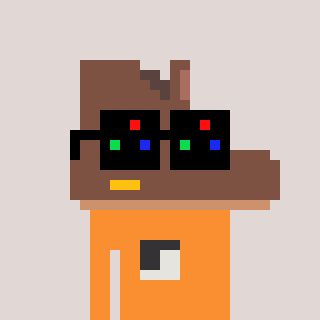
a pixel art character with square black sunglasses, a boot-shaped head and a orange-colored body on a warm background